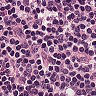
Metastatic tissue present: no